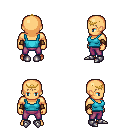
a pixel art fantasy rpg character, male body template, human, tanned skin, teal pirate shirt, magenta pants, plain hairstyle, gold tiara, cloth bracers, metal boots, four views (front, back, left, right), 2x2 character sprite sheet, small pixel art, hard edges, no anti-aliasing